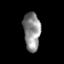
Tissue: skin
Cell type: Epithelial cells
Senescence score: 0.2757
Nuclear area (px): 634
Mean DAPI intensity: 139.621